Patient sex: F
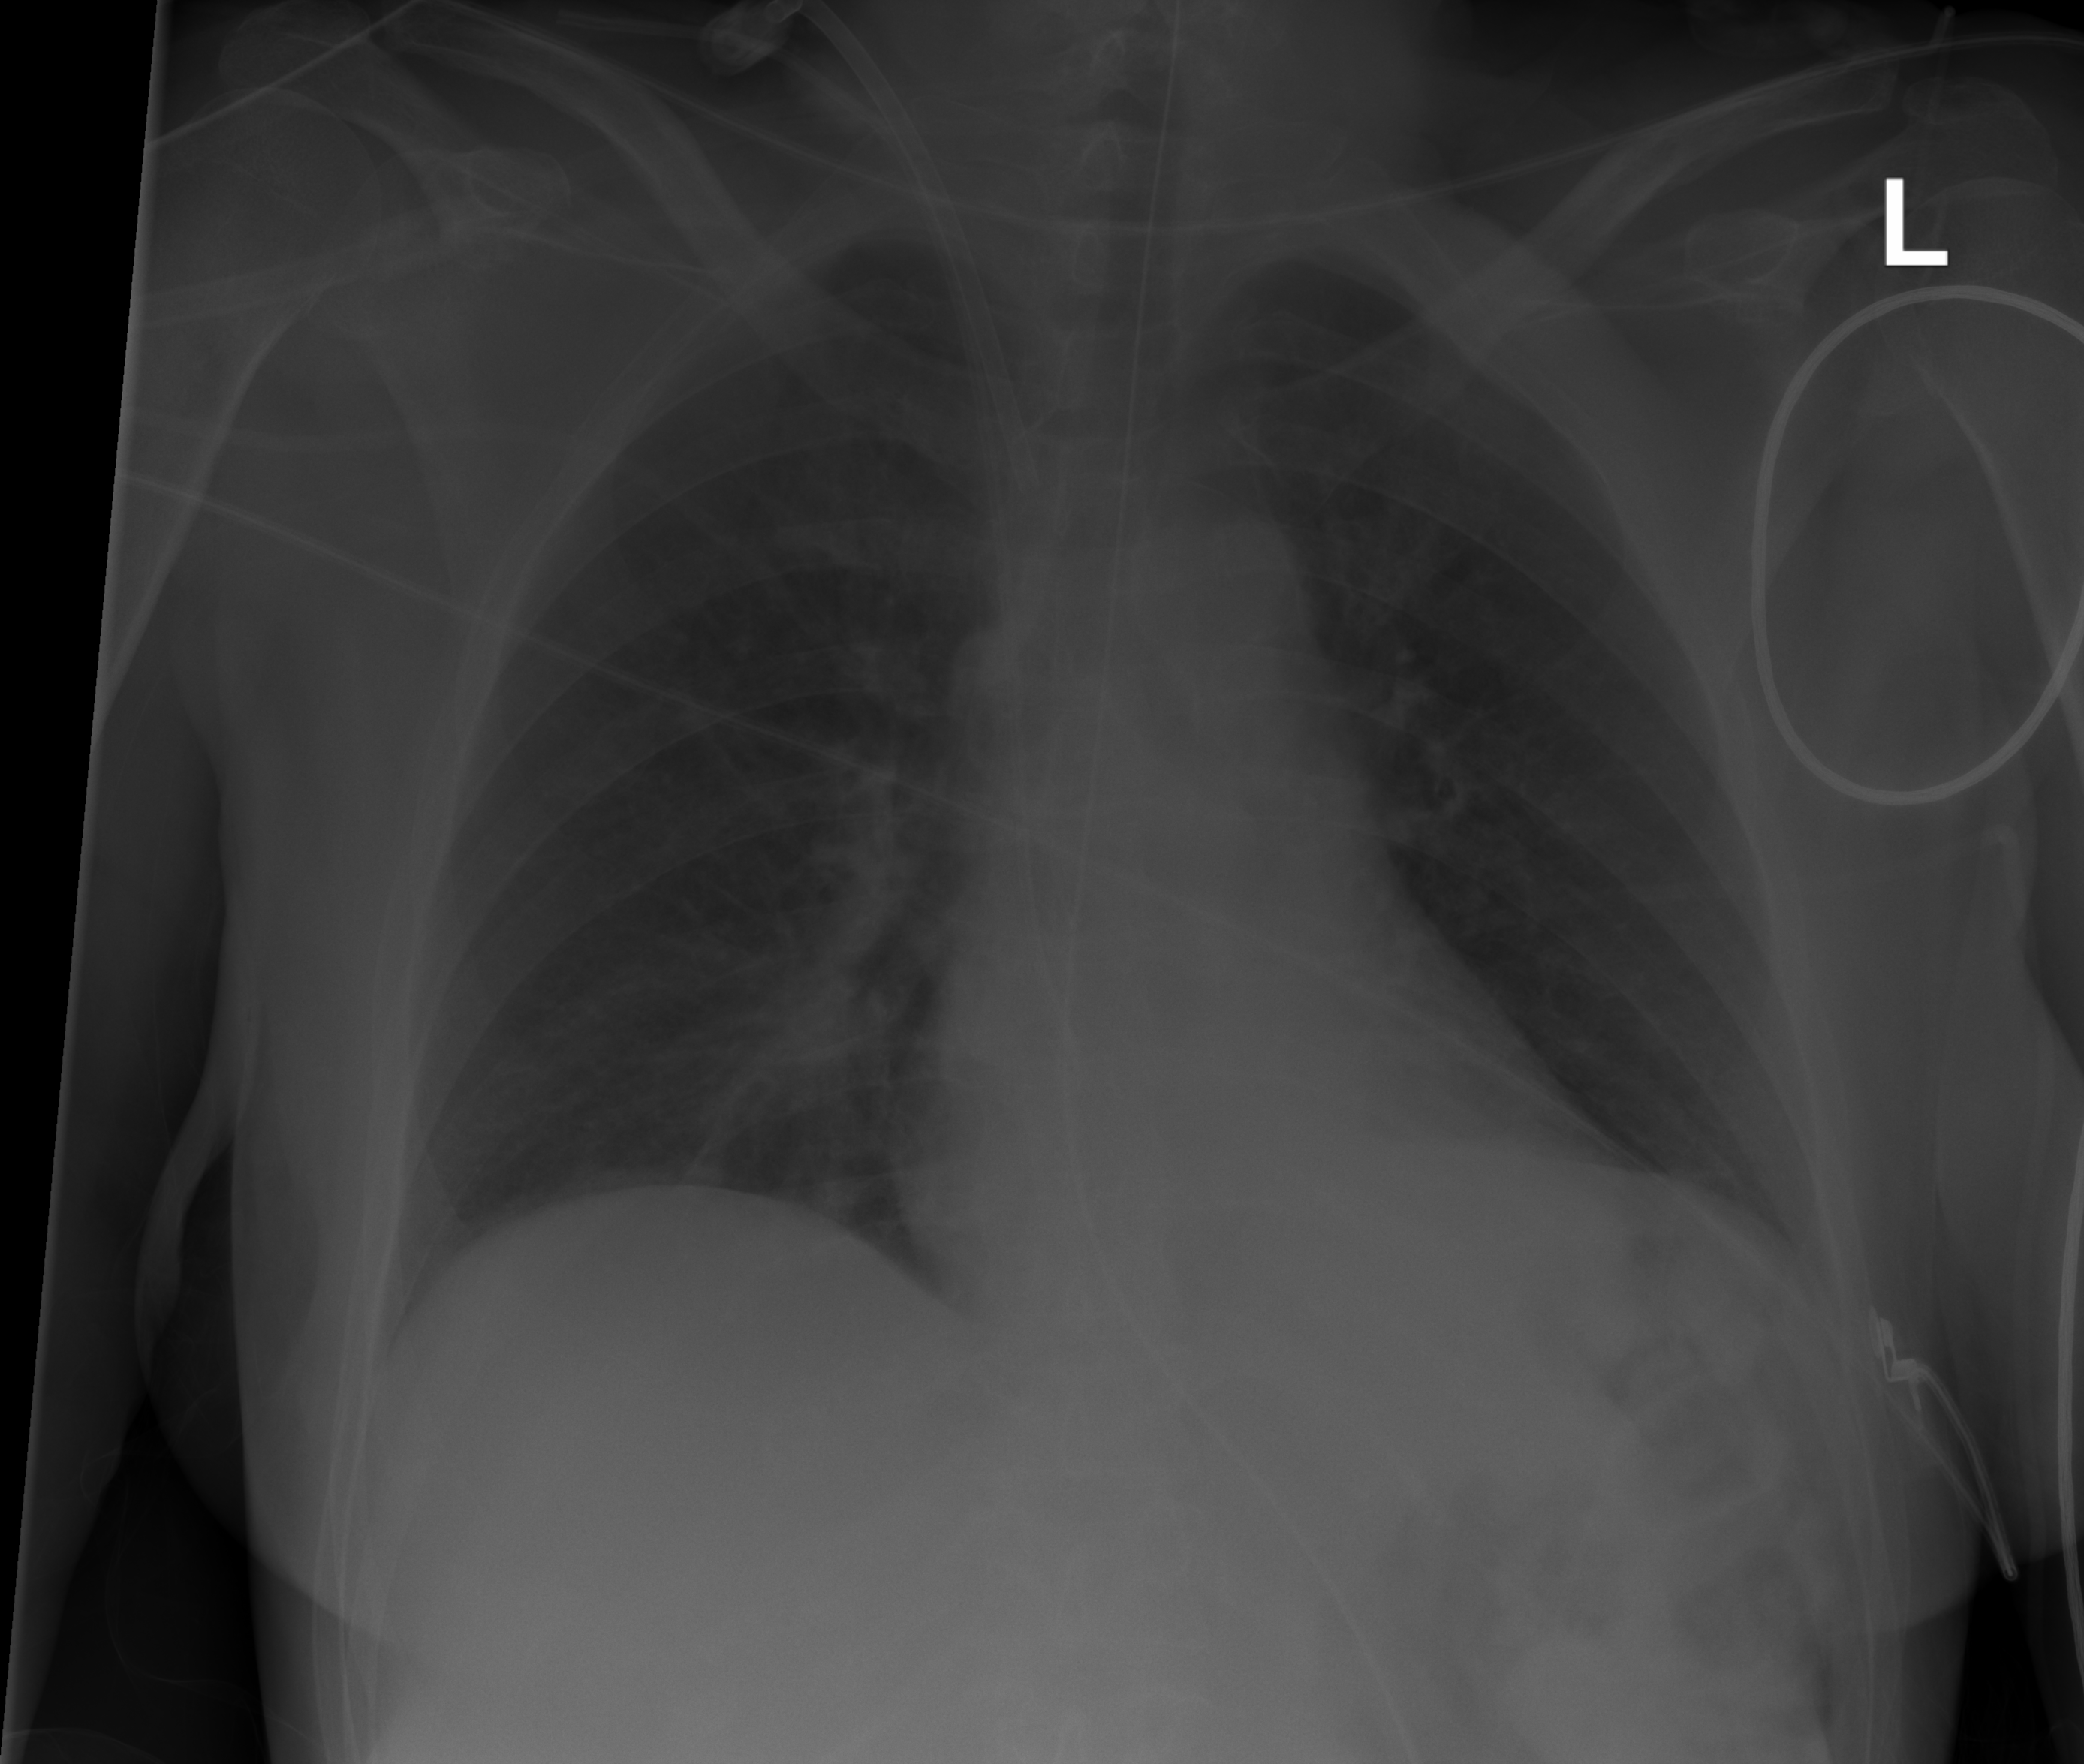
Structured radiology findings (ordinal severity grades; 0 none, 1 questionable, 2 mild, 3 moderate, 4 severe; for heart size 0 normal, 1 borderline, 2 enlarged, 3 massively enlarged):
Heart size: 0
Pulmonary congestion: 0
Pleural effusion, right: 0
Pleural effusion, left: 0
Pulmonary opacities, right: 0
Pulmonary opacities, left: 0
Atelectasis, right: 2
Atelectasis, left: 2